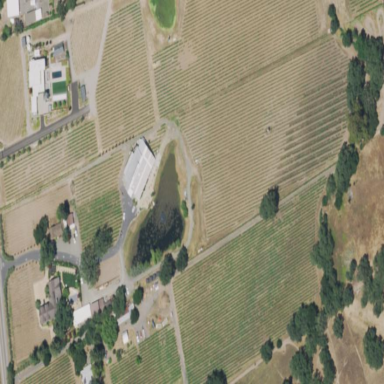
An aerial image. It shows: Vineyard where grapes are grown.